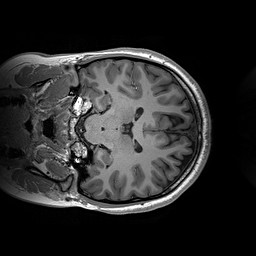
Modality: T1w
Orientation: coronal
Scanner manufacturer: siemens
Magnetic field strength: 3 T
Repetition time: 2.2 s
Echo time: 0.00244 s